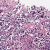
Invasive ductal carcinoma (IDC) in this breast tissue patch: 1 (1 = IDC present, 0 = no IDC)